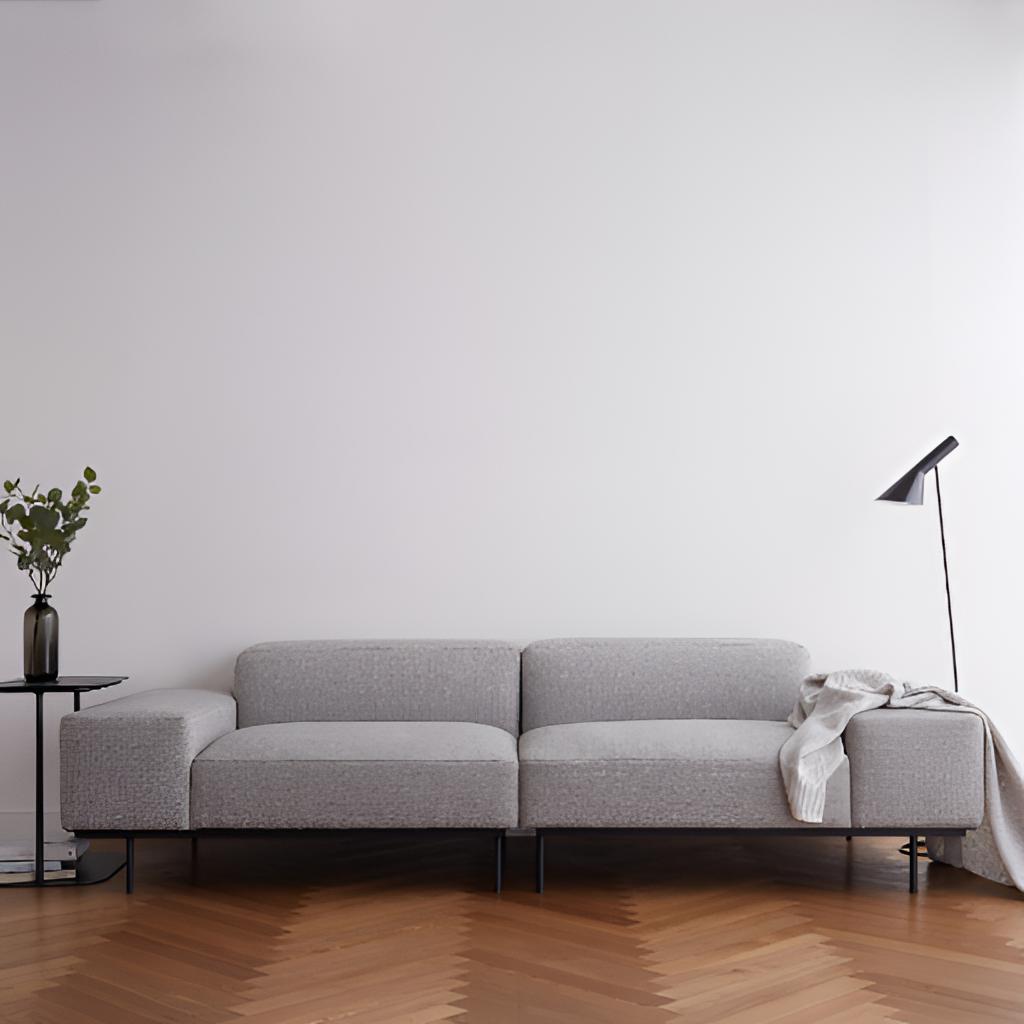
living room, fabric sofa, wood flooring, with herringbone pattern, contemporary, white paint wallpaper, with solid pattern